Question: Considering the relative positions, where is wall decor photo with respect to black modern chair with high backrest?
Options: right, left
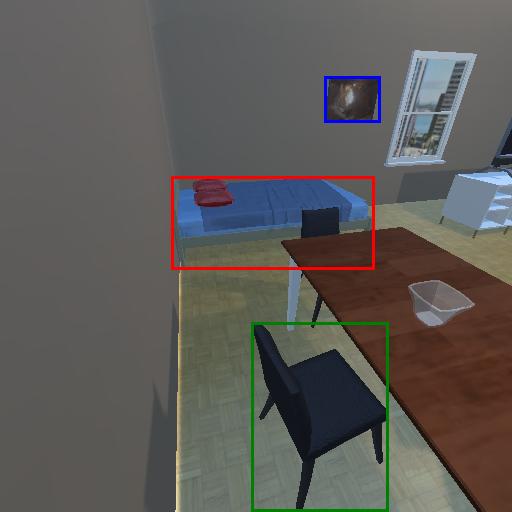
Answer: right